Interaction volume radius: 5 \u00c5
Interaction volume height: 10 \u00c5
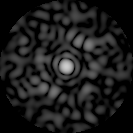
Disorder parameter: 0.8331